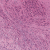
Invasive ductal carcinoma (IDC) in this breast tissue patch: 1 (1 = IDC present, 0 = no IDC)